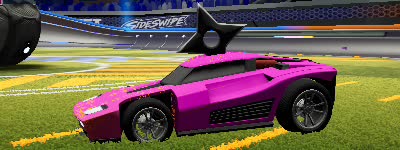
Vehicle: breakout